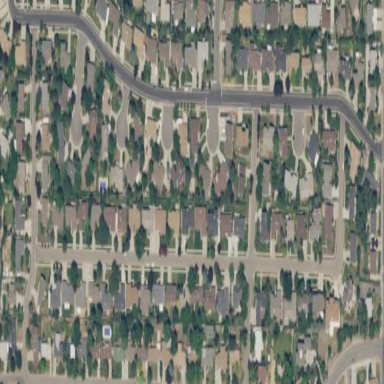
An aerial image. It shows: Neighborhood.